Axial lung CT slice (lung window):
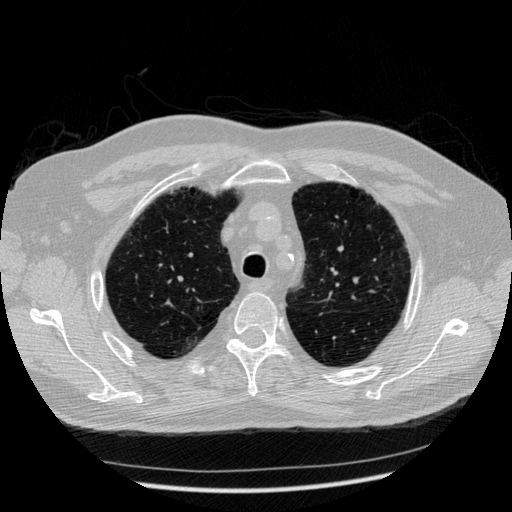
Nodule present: no